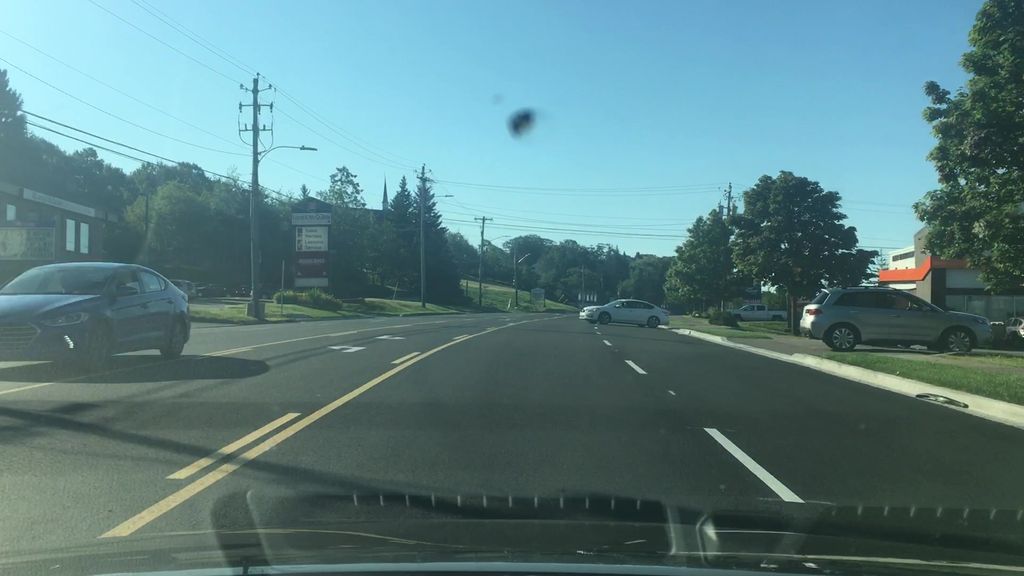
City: halifax